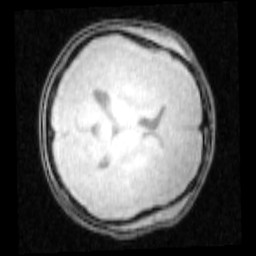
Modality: PDw
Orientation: axial
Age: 22
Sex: male
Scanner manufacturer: siemens
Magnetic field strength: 3 T
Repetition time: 0.25 s
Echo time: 0.00103 s